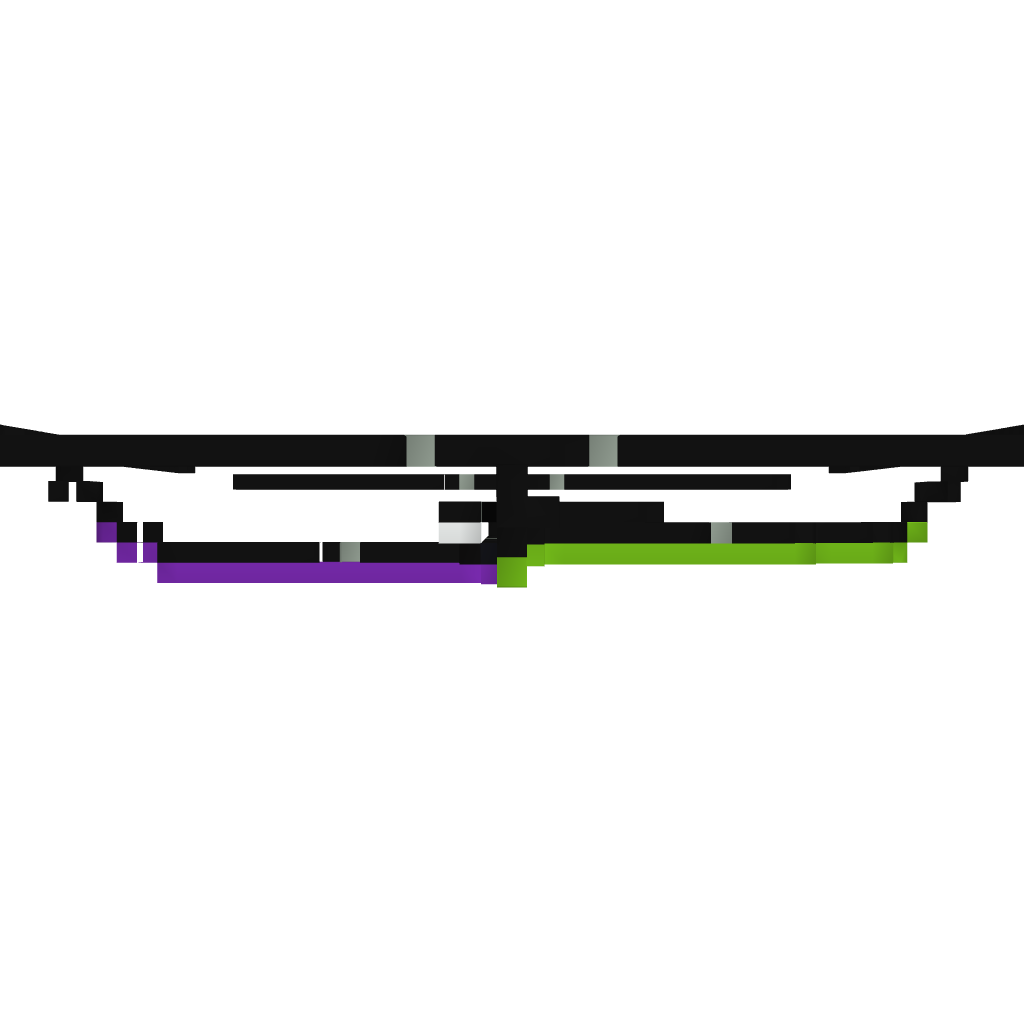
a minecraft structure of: Player Spawner [Good for PvP and Adventure Maps]